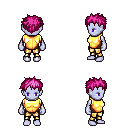
a pixel art fantasy rpg character, female body template, dark elf, purple skin, gold chest armor, gold greaves, pink bedhead hairstyle, four views (front, back, left, right), 2x2 character sprite sheet, small pixel art, hard edges, no anti-aliasing